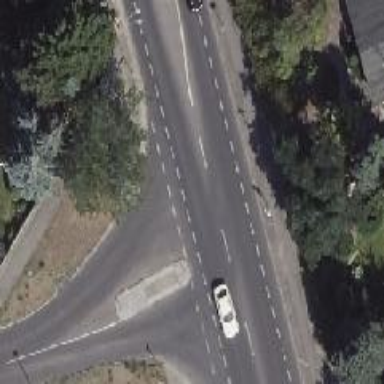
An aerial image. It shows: Unmarked crossing with pedestrian island.